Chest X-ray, PA view. Patient: 65 years old, sex M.
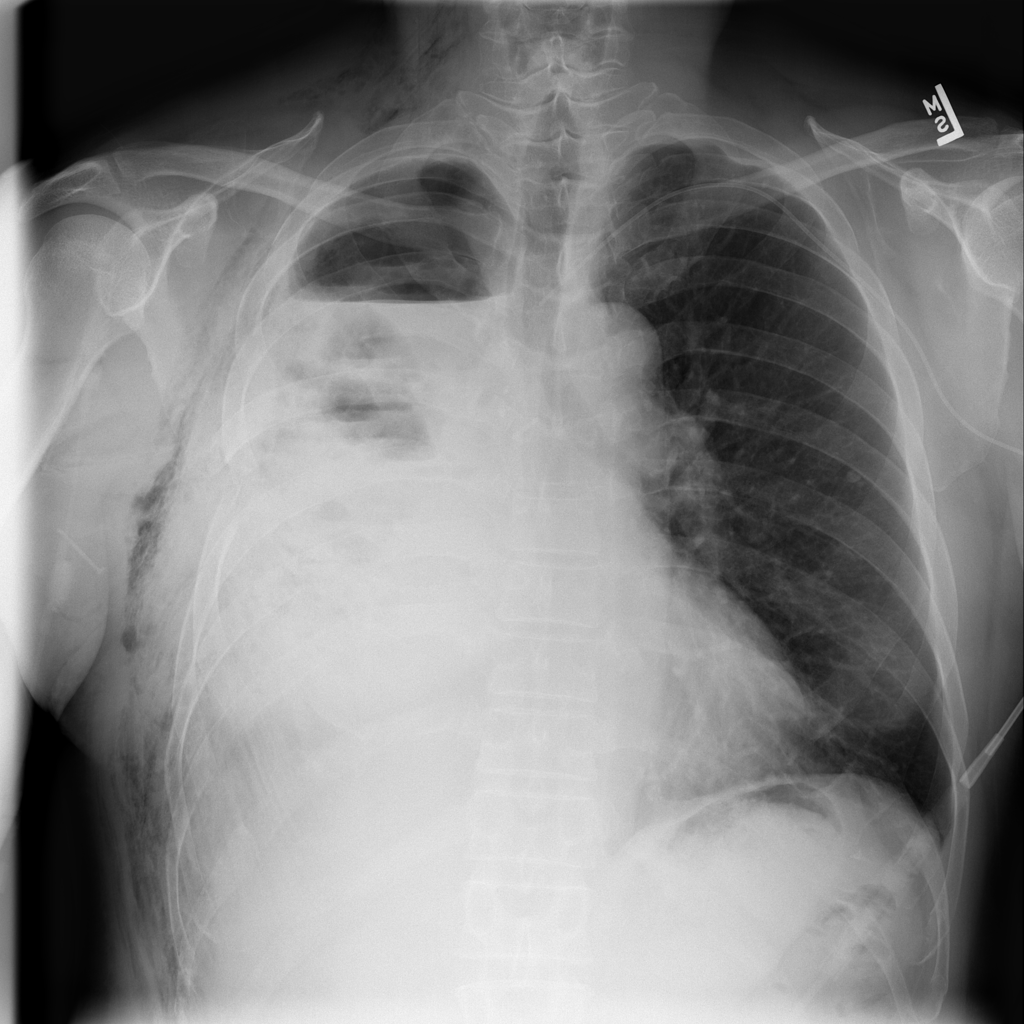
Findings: No Finding